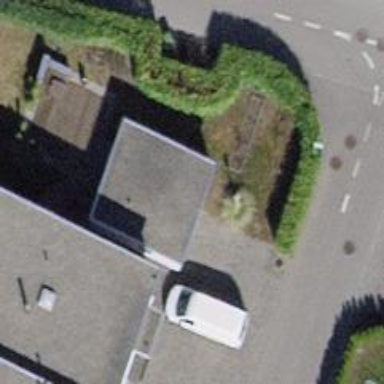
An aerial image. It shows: Group of garages.